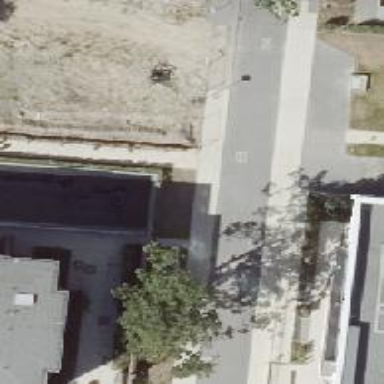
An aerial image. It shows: Parking entrance.